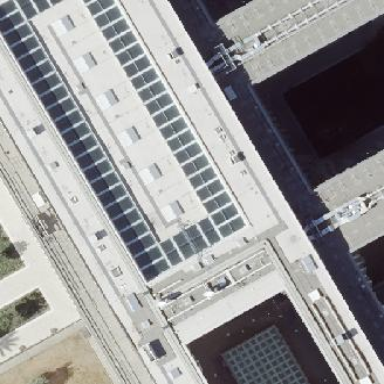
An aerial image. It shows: Close-up view of roof part of building.